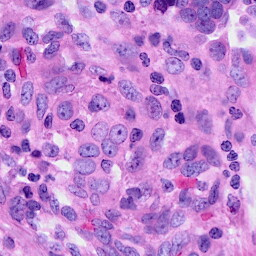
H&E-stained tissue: Ovarian